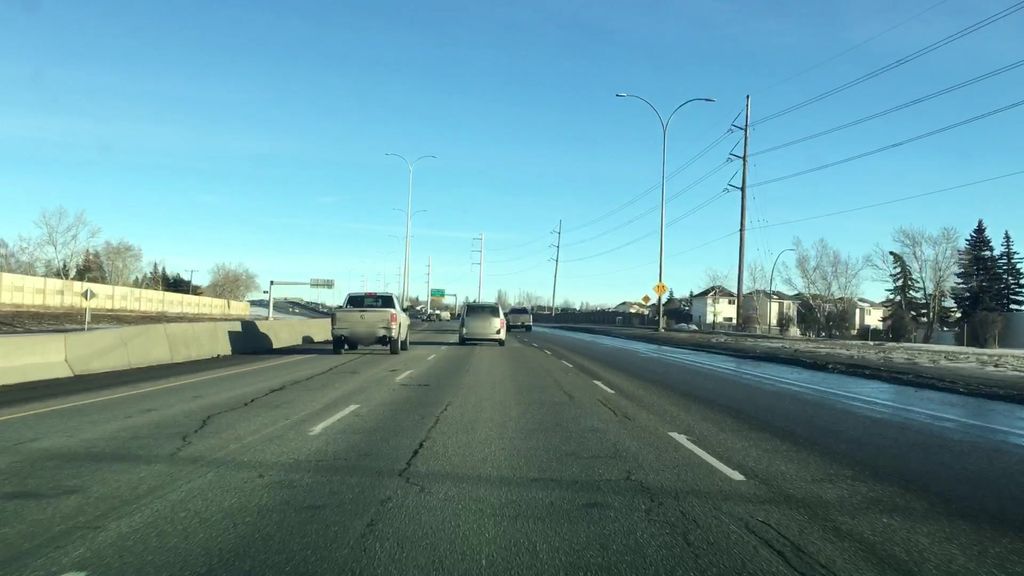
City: calgary